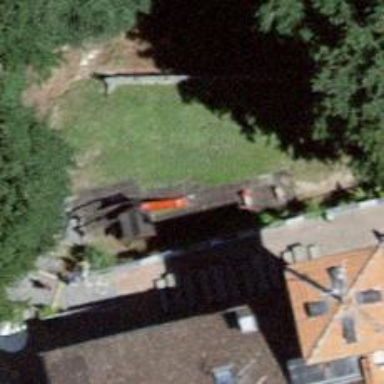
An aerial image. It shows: Playground area for leisure land.